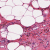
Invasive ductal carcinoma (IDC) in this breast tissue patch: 0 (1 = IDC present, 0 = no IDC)